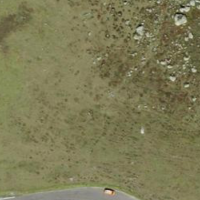
EUNIS habitat code: 26
Species observed at this site:
Empetrum nigrum